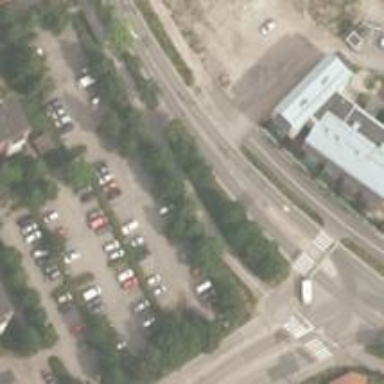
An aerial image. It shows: Parking area with surface.